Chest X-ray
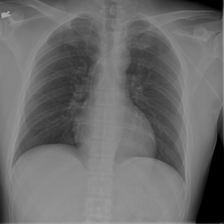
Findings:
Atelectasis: negative
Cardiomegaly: negative
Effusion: negative
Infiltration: negative
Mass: negative
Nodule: negative
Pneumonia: negative
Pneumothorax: negative
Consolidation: negative
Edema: negative
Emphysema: negative
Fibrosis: negative
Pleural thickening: negative
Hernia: negative